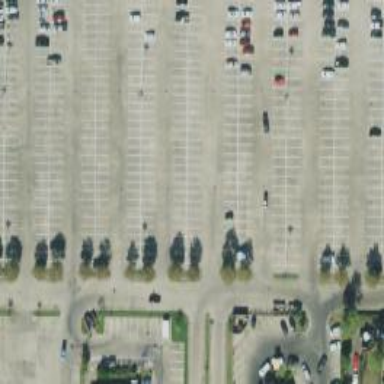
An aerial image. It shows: Parking space is available.